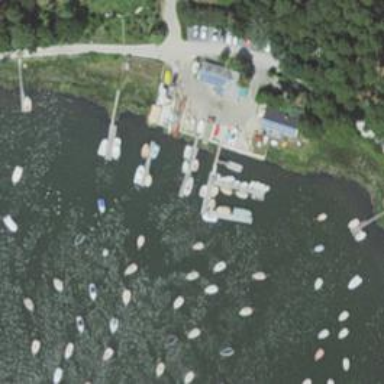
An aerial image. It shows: Pier with mooring facilities.